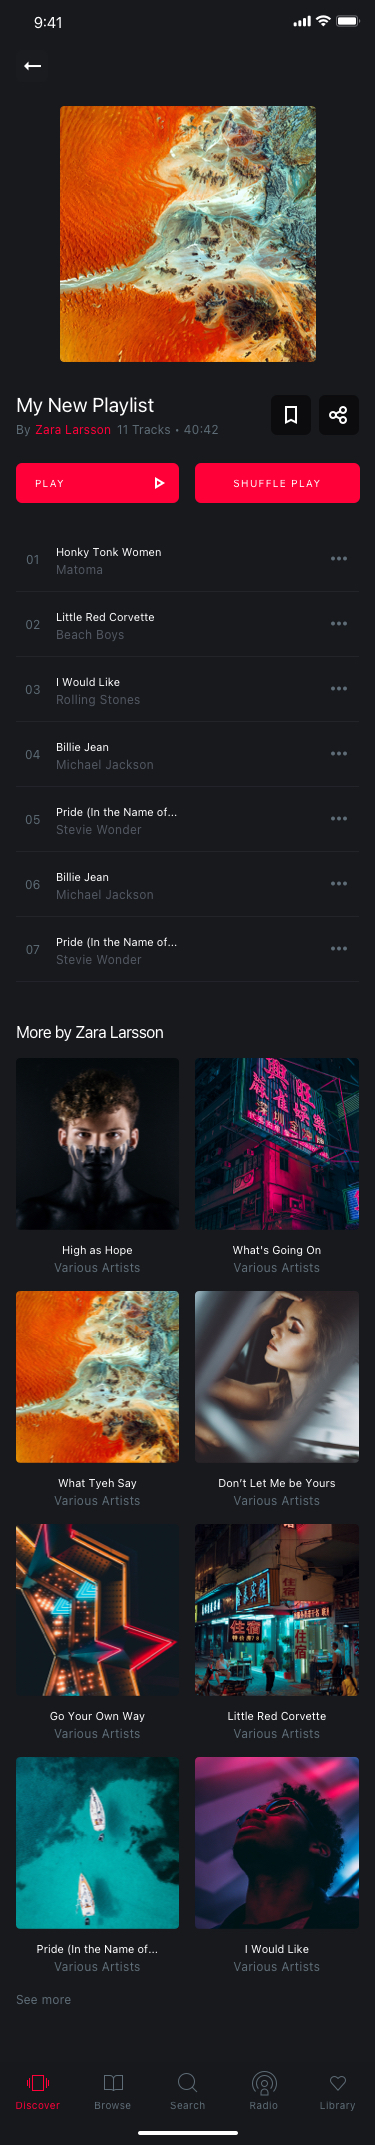
Text in this UI design:
11 Tracks • 40:42
By
Zara Larsson
My New Playlist
See more
More by Zara Larsson